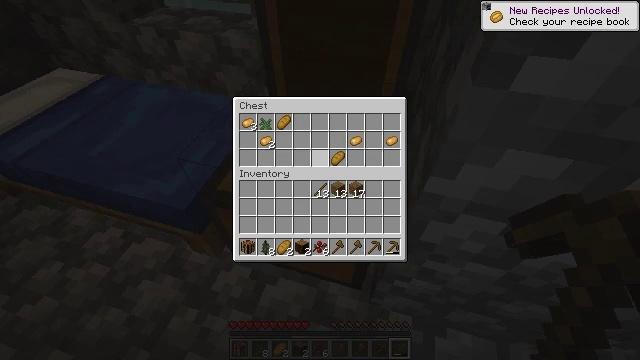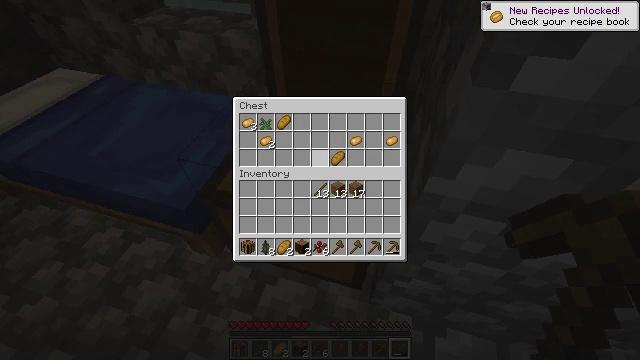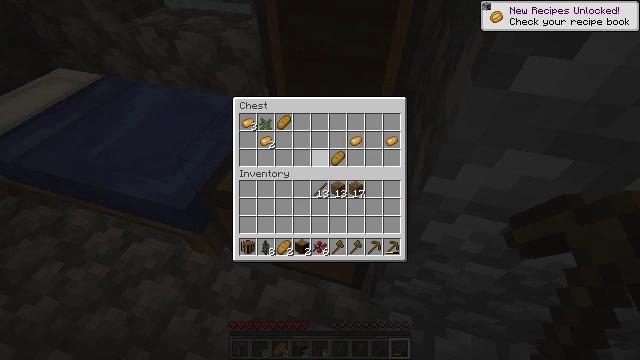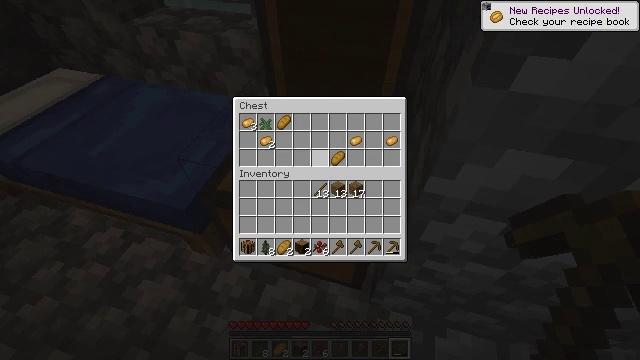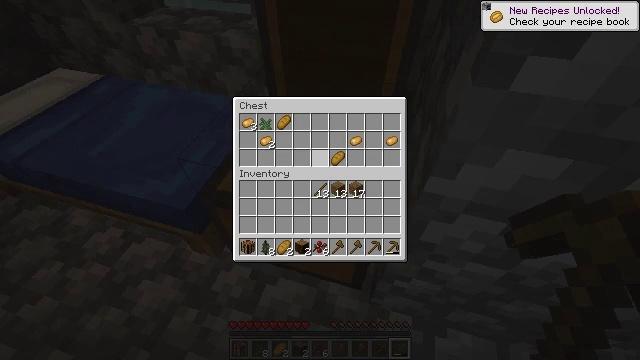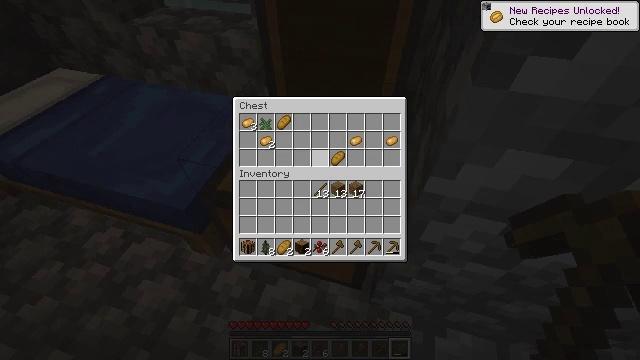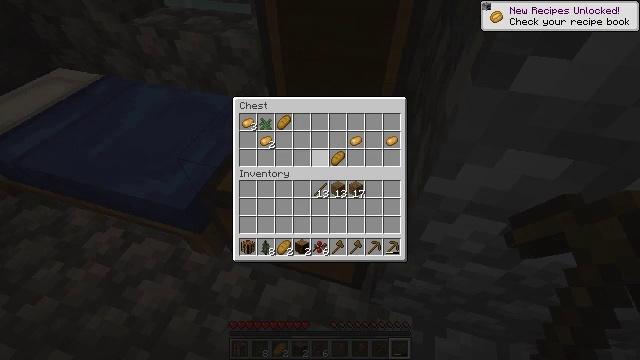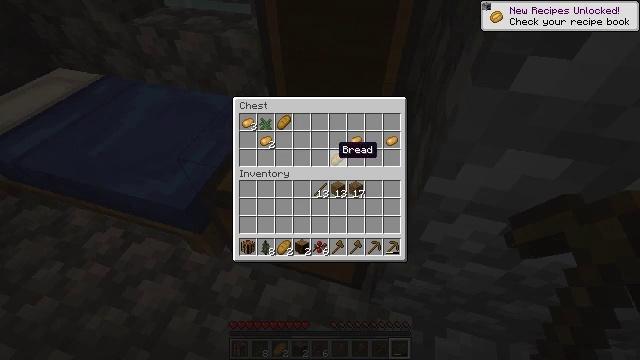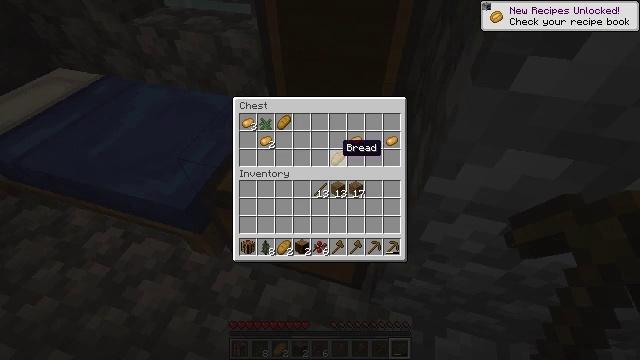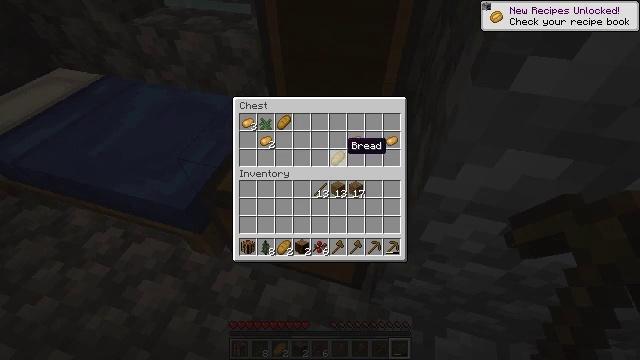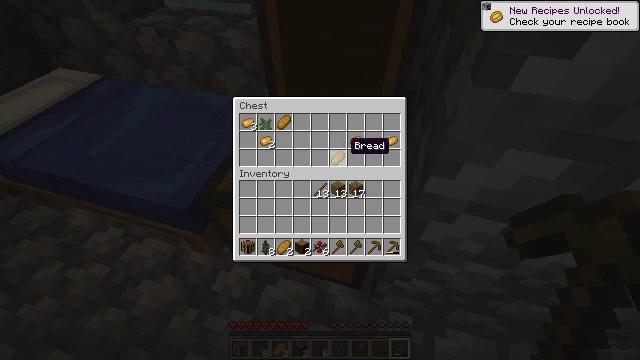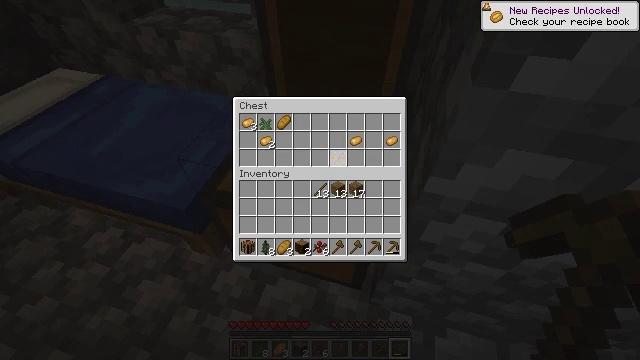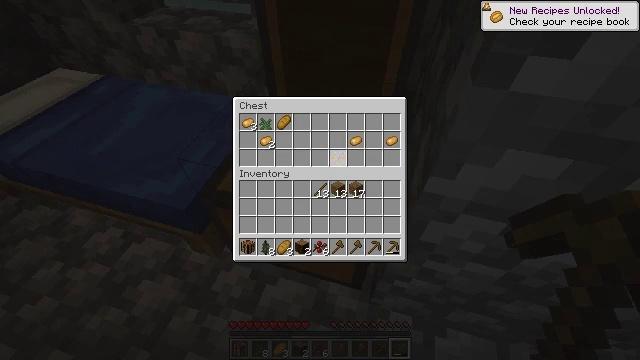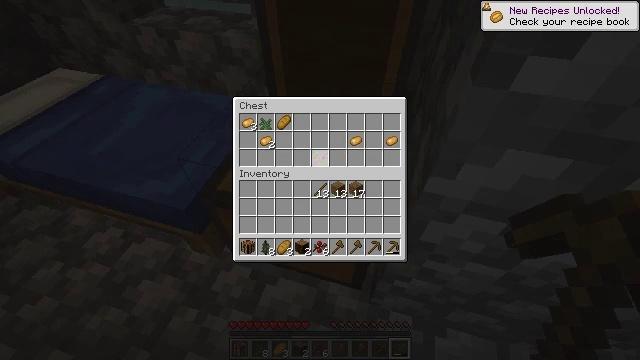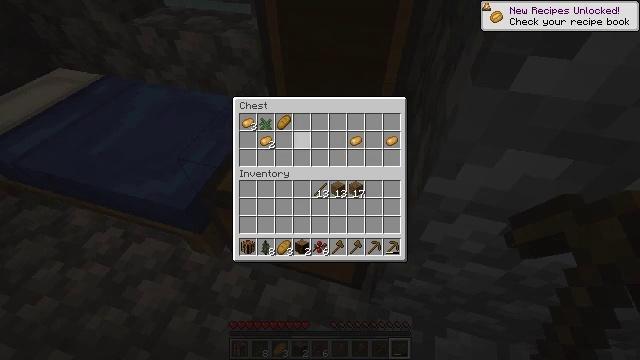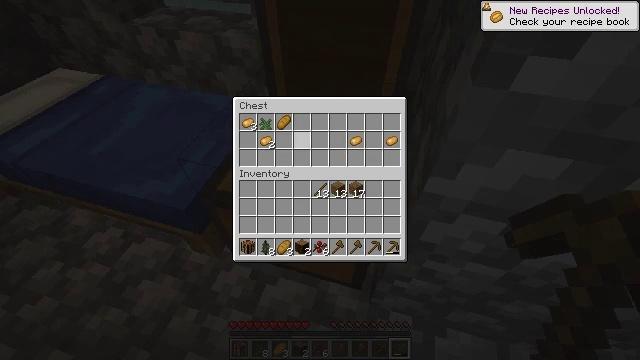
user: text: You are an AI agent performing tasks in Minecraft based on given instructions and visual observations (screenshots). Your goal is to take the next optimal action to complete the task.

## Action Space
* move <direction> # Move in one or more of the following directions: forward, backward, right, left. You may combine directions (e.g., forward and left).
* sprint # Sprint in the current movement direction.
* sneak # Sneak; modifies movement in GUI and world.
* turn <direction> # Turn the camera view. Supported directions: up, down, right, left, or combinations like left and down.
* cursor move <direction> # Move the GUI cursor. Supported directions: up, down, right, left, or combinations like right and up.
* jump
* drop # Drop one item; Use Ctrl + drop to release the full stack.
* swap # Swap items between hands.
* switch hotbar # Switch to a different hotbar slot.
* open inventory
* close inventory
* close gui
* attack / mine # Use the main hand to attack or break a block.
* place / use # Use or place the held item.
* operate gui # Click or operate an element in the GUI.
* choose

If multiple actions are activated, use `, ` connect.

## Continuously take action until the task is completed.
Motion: motion action
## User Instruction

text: Punch the spruce leaves to get saplings.
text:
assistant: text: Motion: sneak
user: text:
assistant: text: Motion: sneak
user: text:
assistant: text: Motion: sneak
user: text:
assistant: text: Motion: sneak
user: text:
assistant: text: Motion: sneak
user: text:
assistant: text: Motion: sneak
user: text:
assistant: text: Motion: sneak, cursor move right
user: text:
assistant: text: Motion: sneak
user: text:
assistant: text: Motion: sneak
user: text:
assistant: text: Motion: sneak
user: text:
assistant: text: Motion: sneak, operate gui
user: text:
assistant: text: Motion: sneak, operate gui
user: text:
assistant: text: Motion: sneak, cursor move left
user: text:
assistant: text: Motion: sneak, cursor move left and up
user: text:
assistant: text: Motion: sneak, cursor move left and up
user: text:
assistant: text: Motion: sneak
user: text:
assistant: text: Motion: sneak
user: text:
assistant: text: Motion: sneak
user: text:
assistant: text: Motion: sneak
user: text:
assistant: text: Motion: sneak
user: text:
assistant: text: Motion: sneak, cursor move left
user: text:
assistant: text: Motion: sneak
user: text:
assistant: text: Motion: sneak
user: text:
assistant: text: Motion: sneak
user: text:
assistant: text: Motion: sneak, operate gui
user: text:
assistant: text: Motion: sneak, operate gui
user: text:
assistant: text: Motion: sneak, operate gui
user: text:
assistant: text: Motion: sneak
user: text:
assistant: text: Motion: sneak
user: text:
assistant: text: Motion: sneak